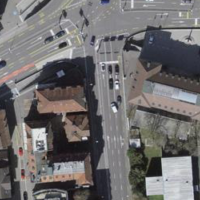
EUNIS habitat code: 54
Species observed at this site:
Tozzia alpina